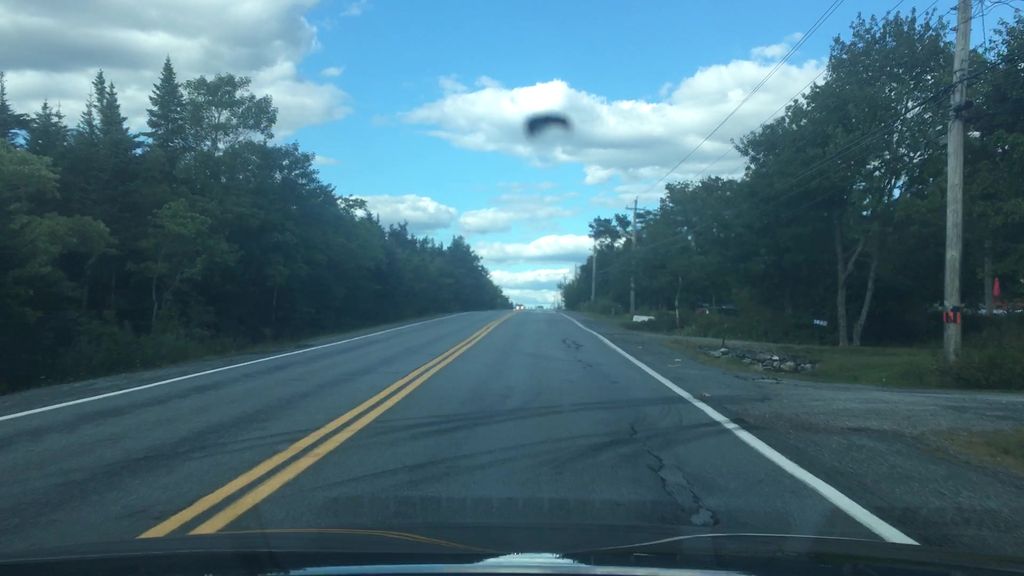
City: halifax